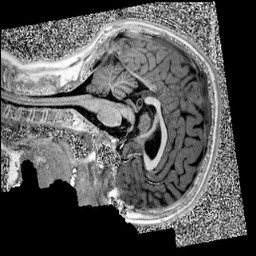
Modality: UNIT1
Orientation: sagittal
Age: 13
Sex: female
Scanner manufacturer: siemens
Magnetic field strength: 3 T
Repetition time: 4 s
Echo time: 0.00299 s